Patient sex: M
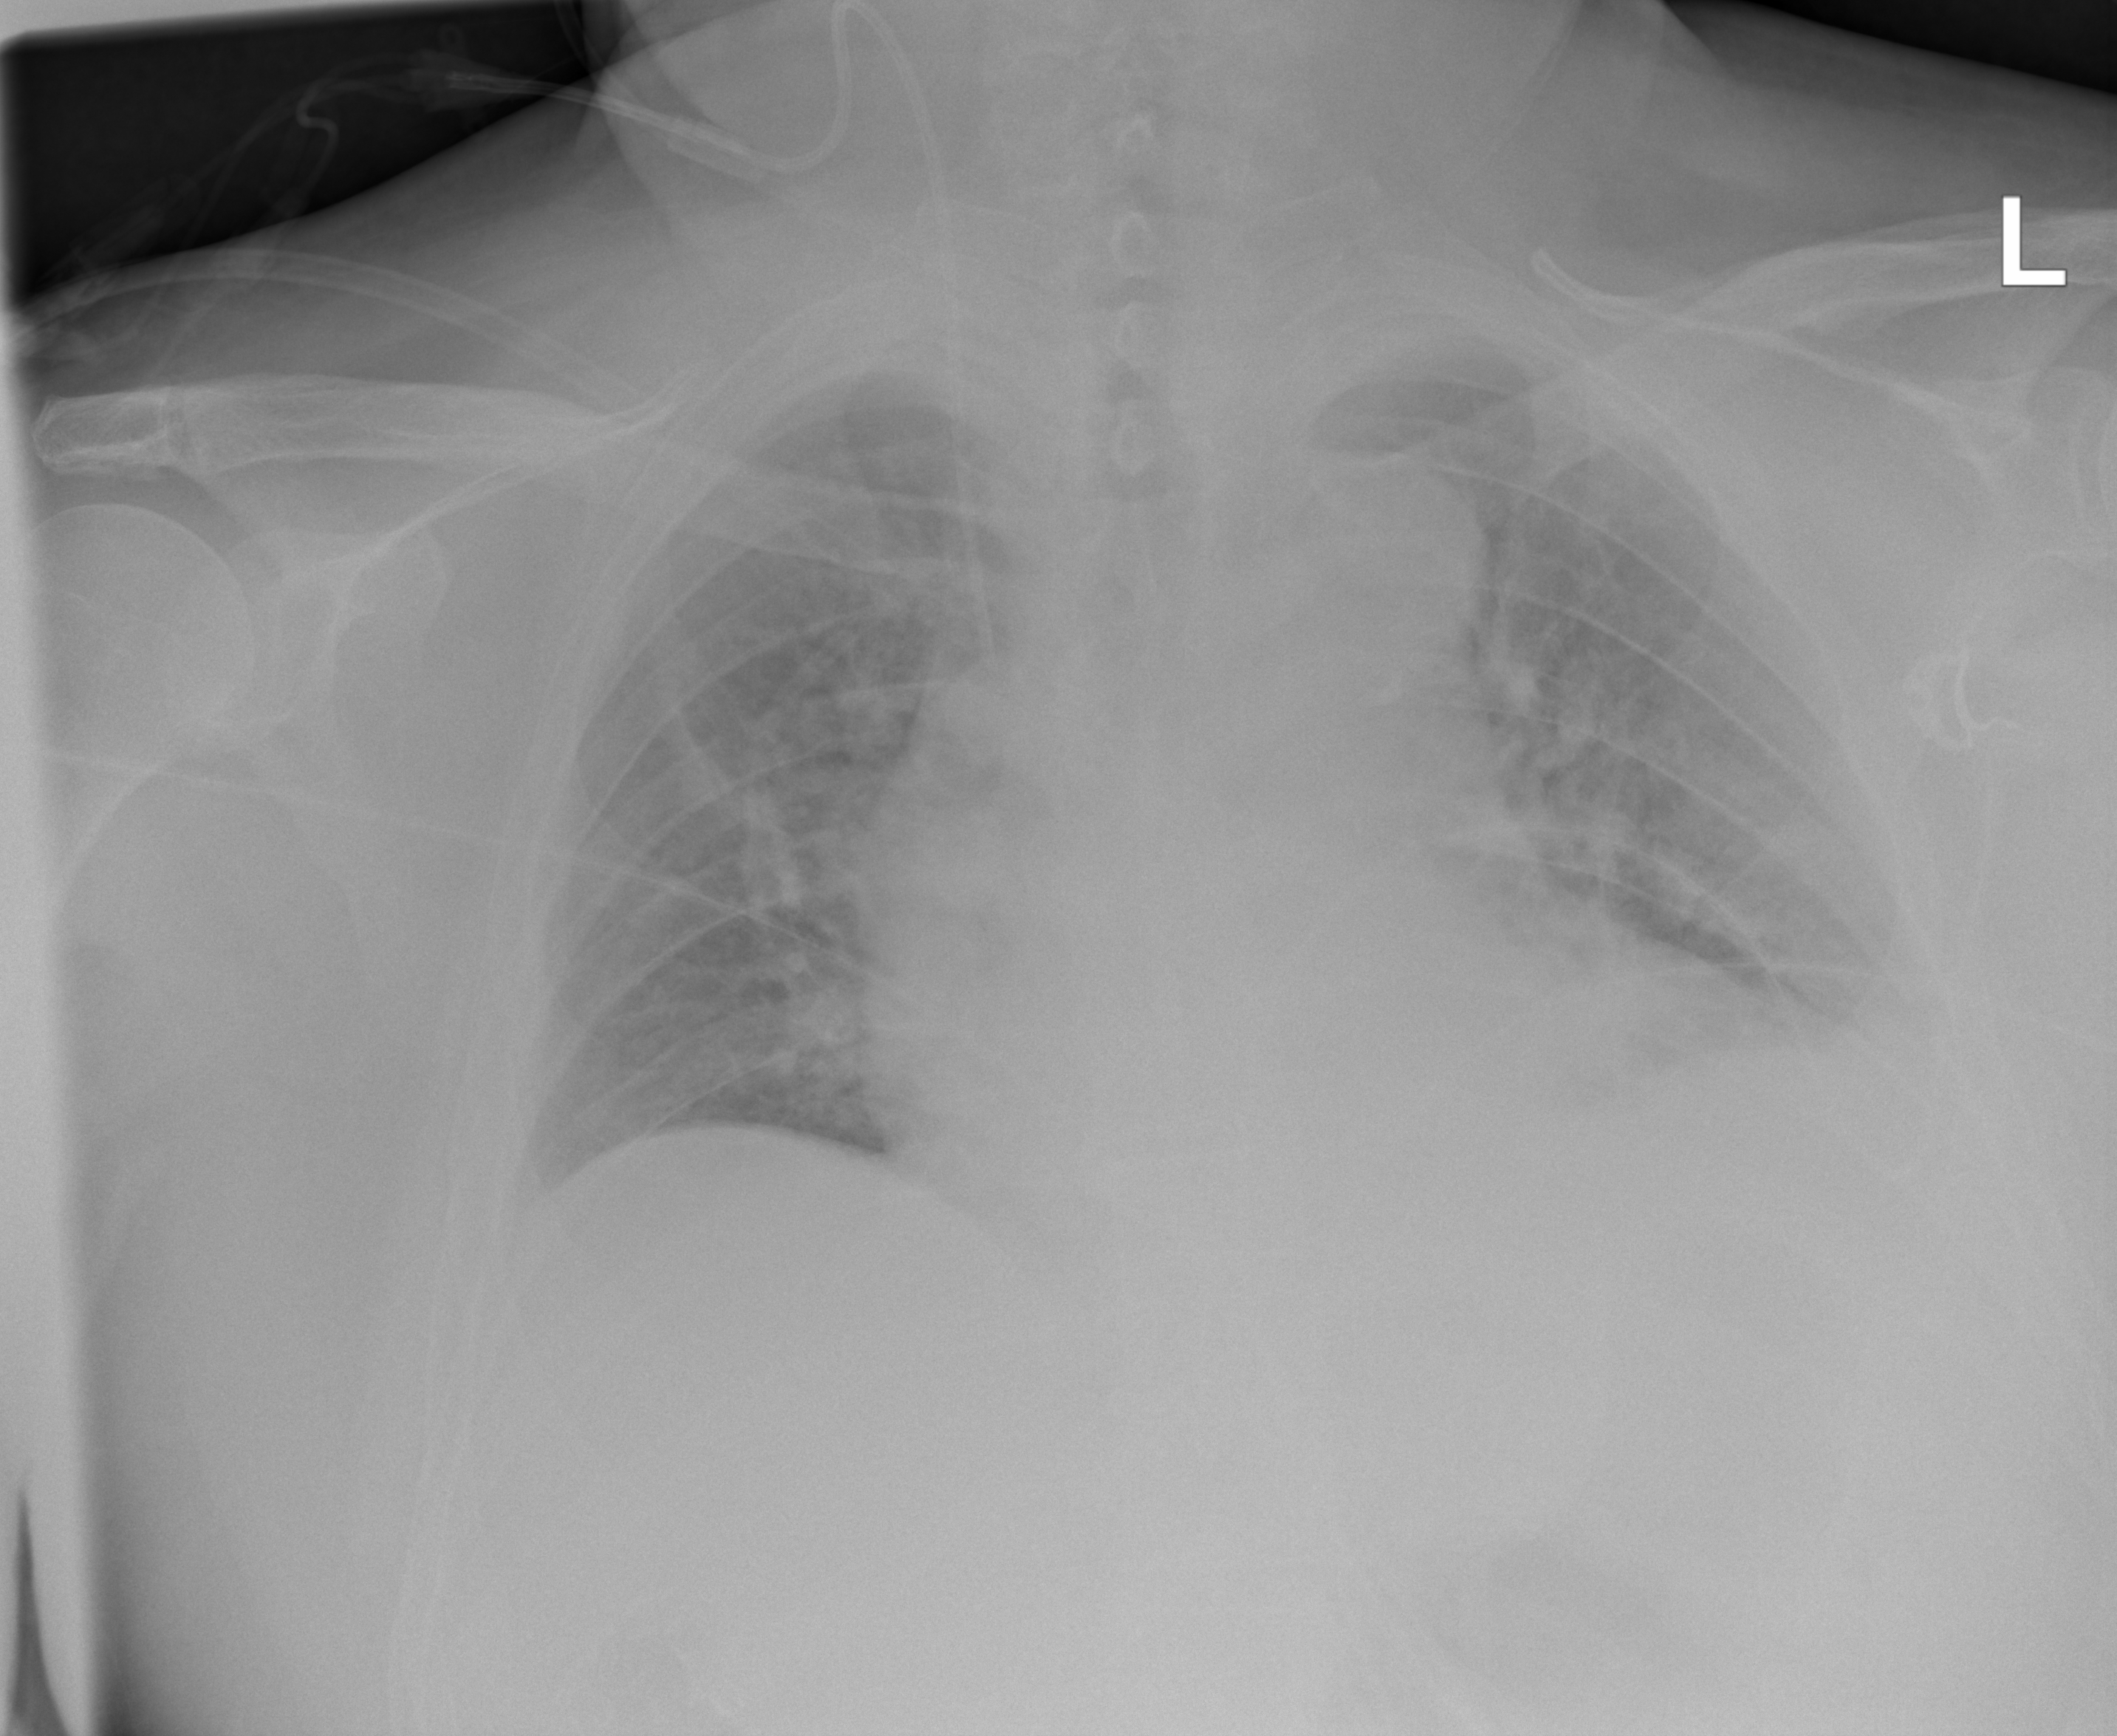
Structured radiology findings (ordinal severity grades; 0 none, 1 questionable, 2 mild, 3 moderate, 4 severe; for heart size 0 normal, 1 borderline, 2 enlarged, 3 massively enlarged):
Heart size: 2
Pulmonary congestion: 2
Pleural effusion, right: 1
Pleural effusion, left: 2
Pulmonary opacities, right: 0
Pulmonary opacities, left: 2
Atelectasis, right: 2
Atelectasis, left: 2